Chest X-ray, PA view. Patient: 51 years old, sex F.
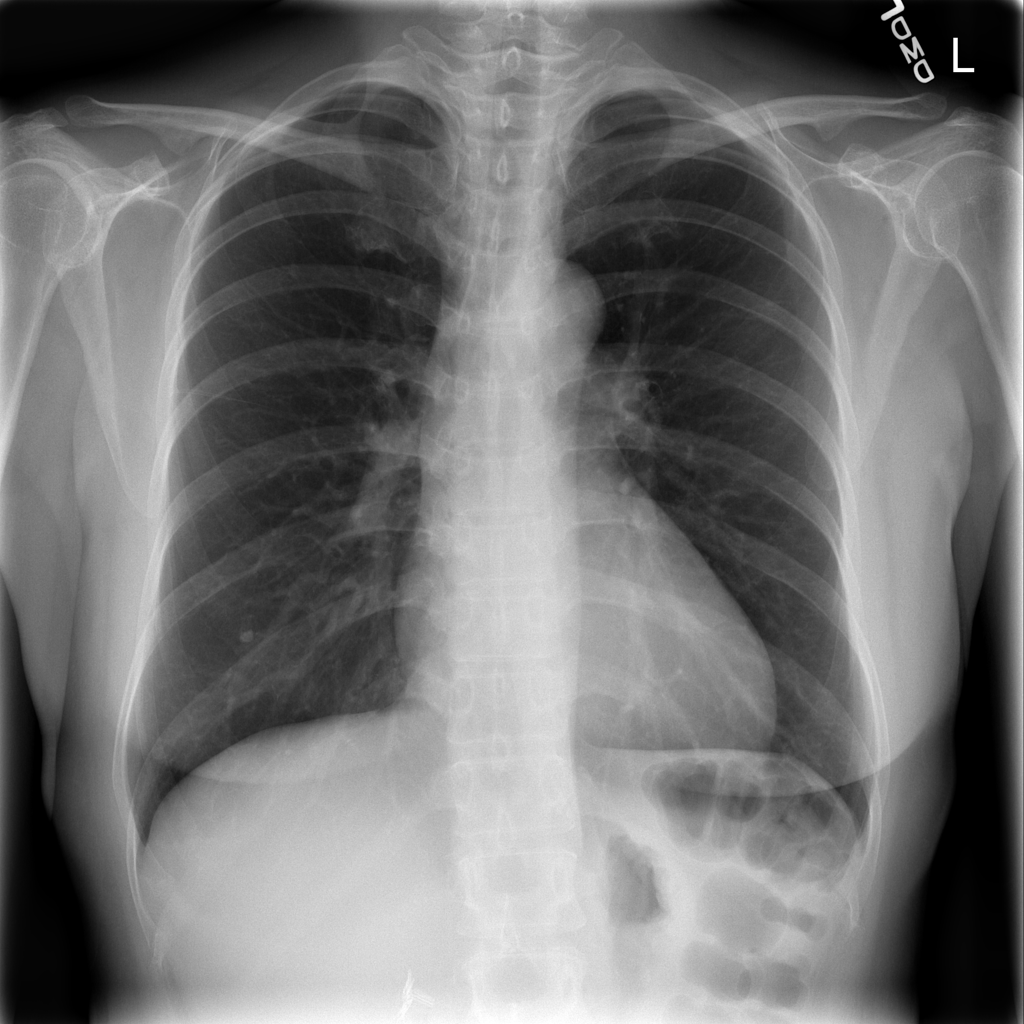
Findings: Nodule